Interaction volume radius: 5 \u00c5
Interaction volume height: 10 \u00c5
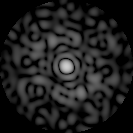
Disorder parameter: 0.8691